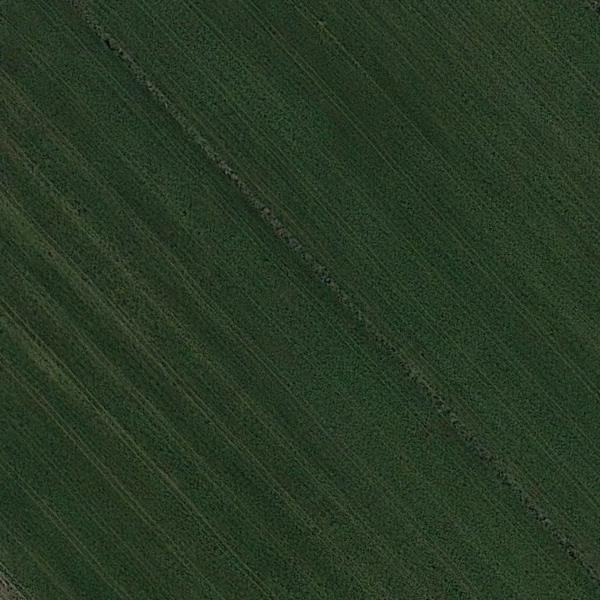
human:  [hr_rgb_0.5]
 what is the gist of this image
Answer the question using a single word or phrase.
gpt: meadow